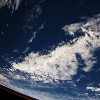
Label: cloud